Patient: sex M, age 34
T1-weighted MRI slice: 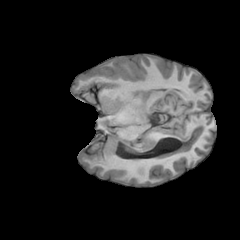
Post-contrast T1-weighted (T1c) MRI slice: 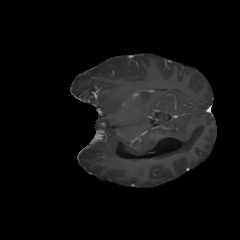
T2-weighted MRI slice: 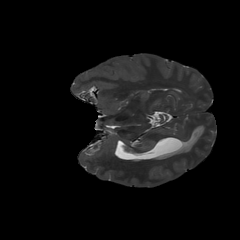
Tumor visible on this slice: no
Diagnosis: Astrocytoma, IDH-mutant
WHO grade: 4